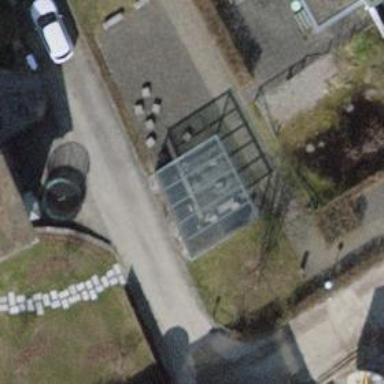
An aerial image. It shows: Bicycle parking area.